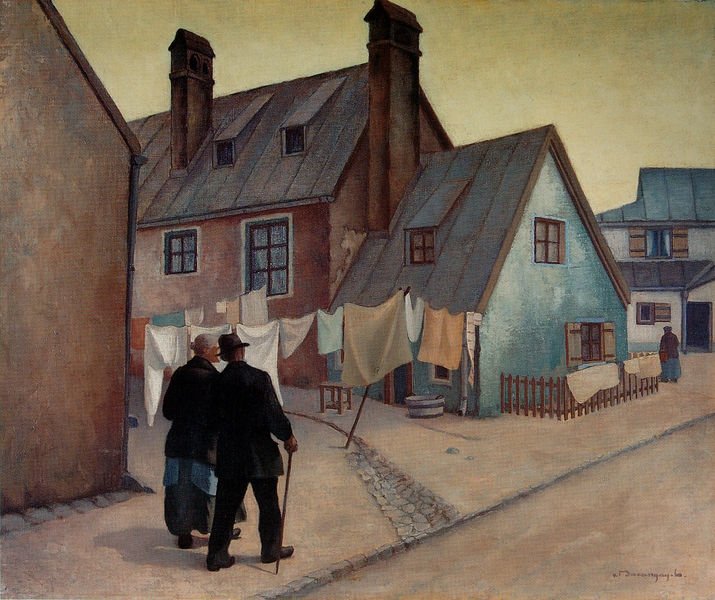
Titel: Vorstadt
Künstler: Gustav Lörincz de Baranyay
Standort: München
Institution: Städtische Galerie im Lenbachhaus
Schlagwörter: blau, dunkel, gemälde, himmel, mann, schatten, schurz, umhang, frauen, gelb, grün, ocker, wäsche, abend, braun, fenster, frau, frisur, grau, hell, holz, hut, kleid, licht, männer, rücken, schwarz, strasse, stuhl, szene, weiss, dach, gebäude, haus, rot, weg, zaun, alt, anzug, jacke, wand, alte, schüssel, stein, steine, signatur, öl, erde, häuser, morgen, kanal, boden, haare, mantel, paar, fensterläden, kamin, kamine, schornstein, stock, garten, hellblau, kübel, ansicht, ort, pflaster, türen, wäscheleine, gehstock, leine, dorf, dächer, giebel, mauer, naiv, läden, hocker, schemel, gardinen, laken, ortschaft, fensterkreuz, gehsteig, hauswand, spaziergang, dachfenster, gauben, pflastersteine, bordstein, spazierstock, wanne, zuber, ehepaar, strassen, siedlung, graben, gaube, grossmutter, rinne, grossvater, schattten, abflussrinne, dachfesnter, fenserrahmen, pfat, unterhosen, wäschezuber